Question: Count the number of objects in the diagram.
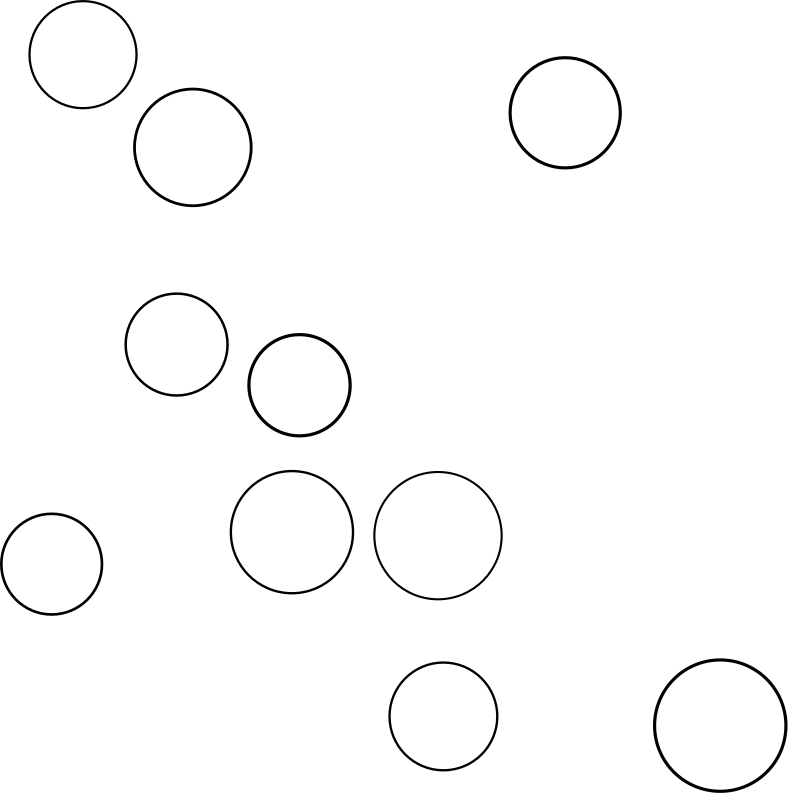
Answer: 10